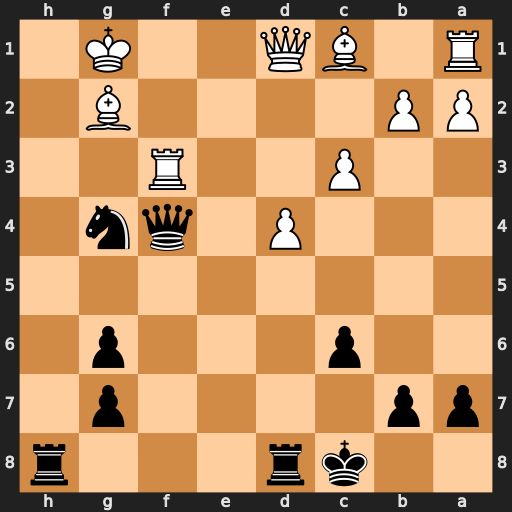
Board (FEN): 2kr3r/pp4p1/2p3p1/8/3P1qn1/2P2R2/PP4B1/R1BQ2K1
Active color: b
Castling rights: -
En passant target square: -
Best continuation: Rh1+ Bxh1 Qh2+ Kf1 Qxh1+